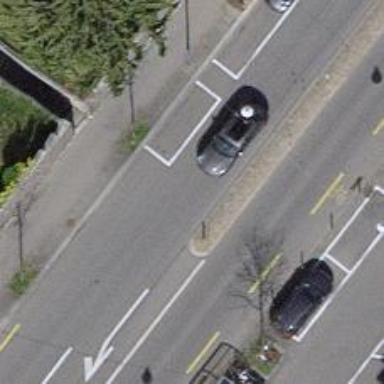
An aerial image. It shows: Tertiary road with asphalt surface and trolley wires.